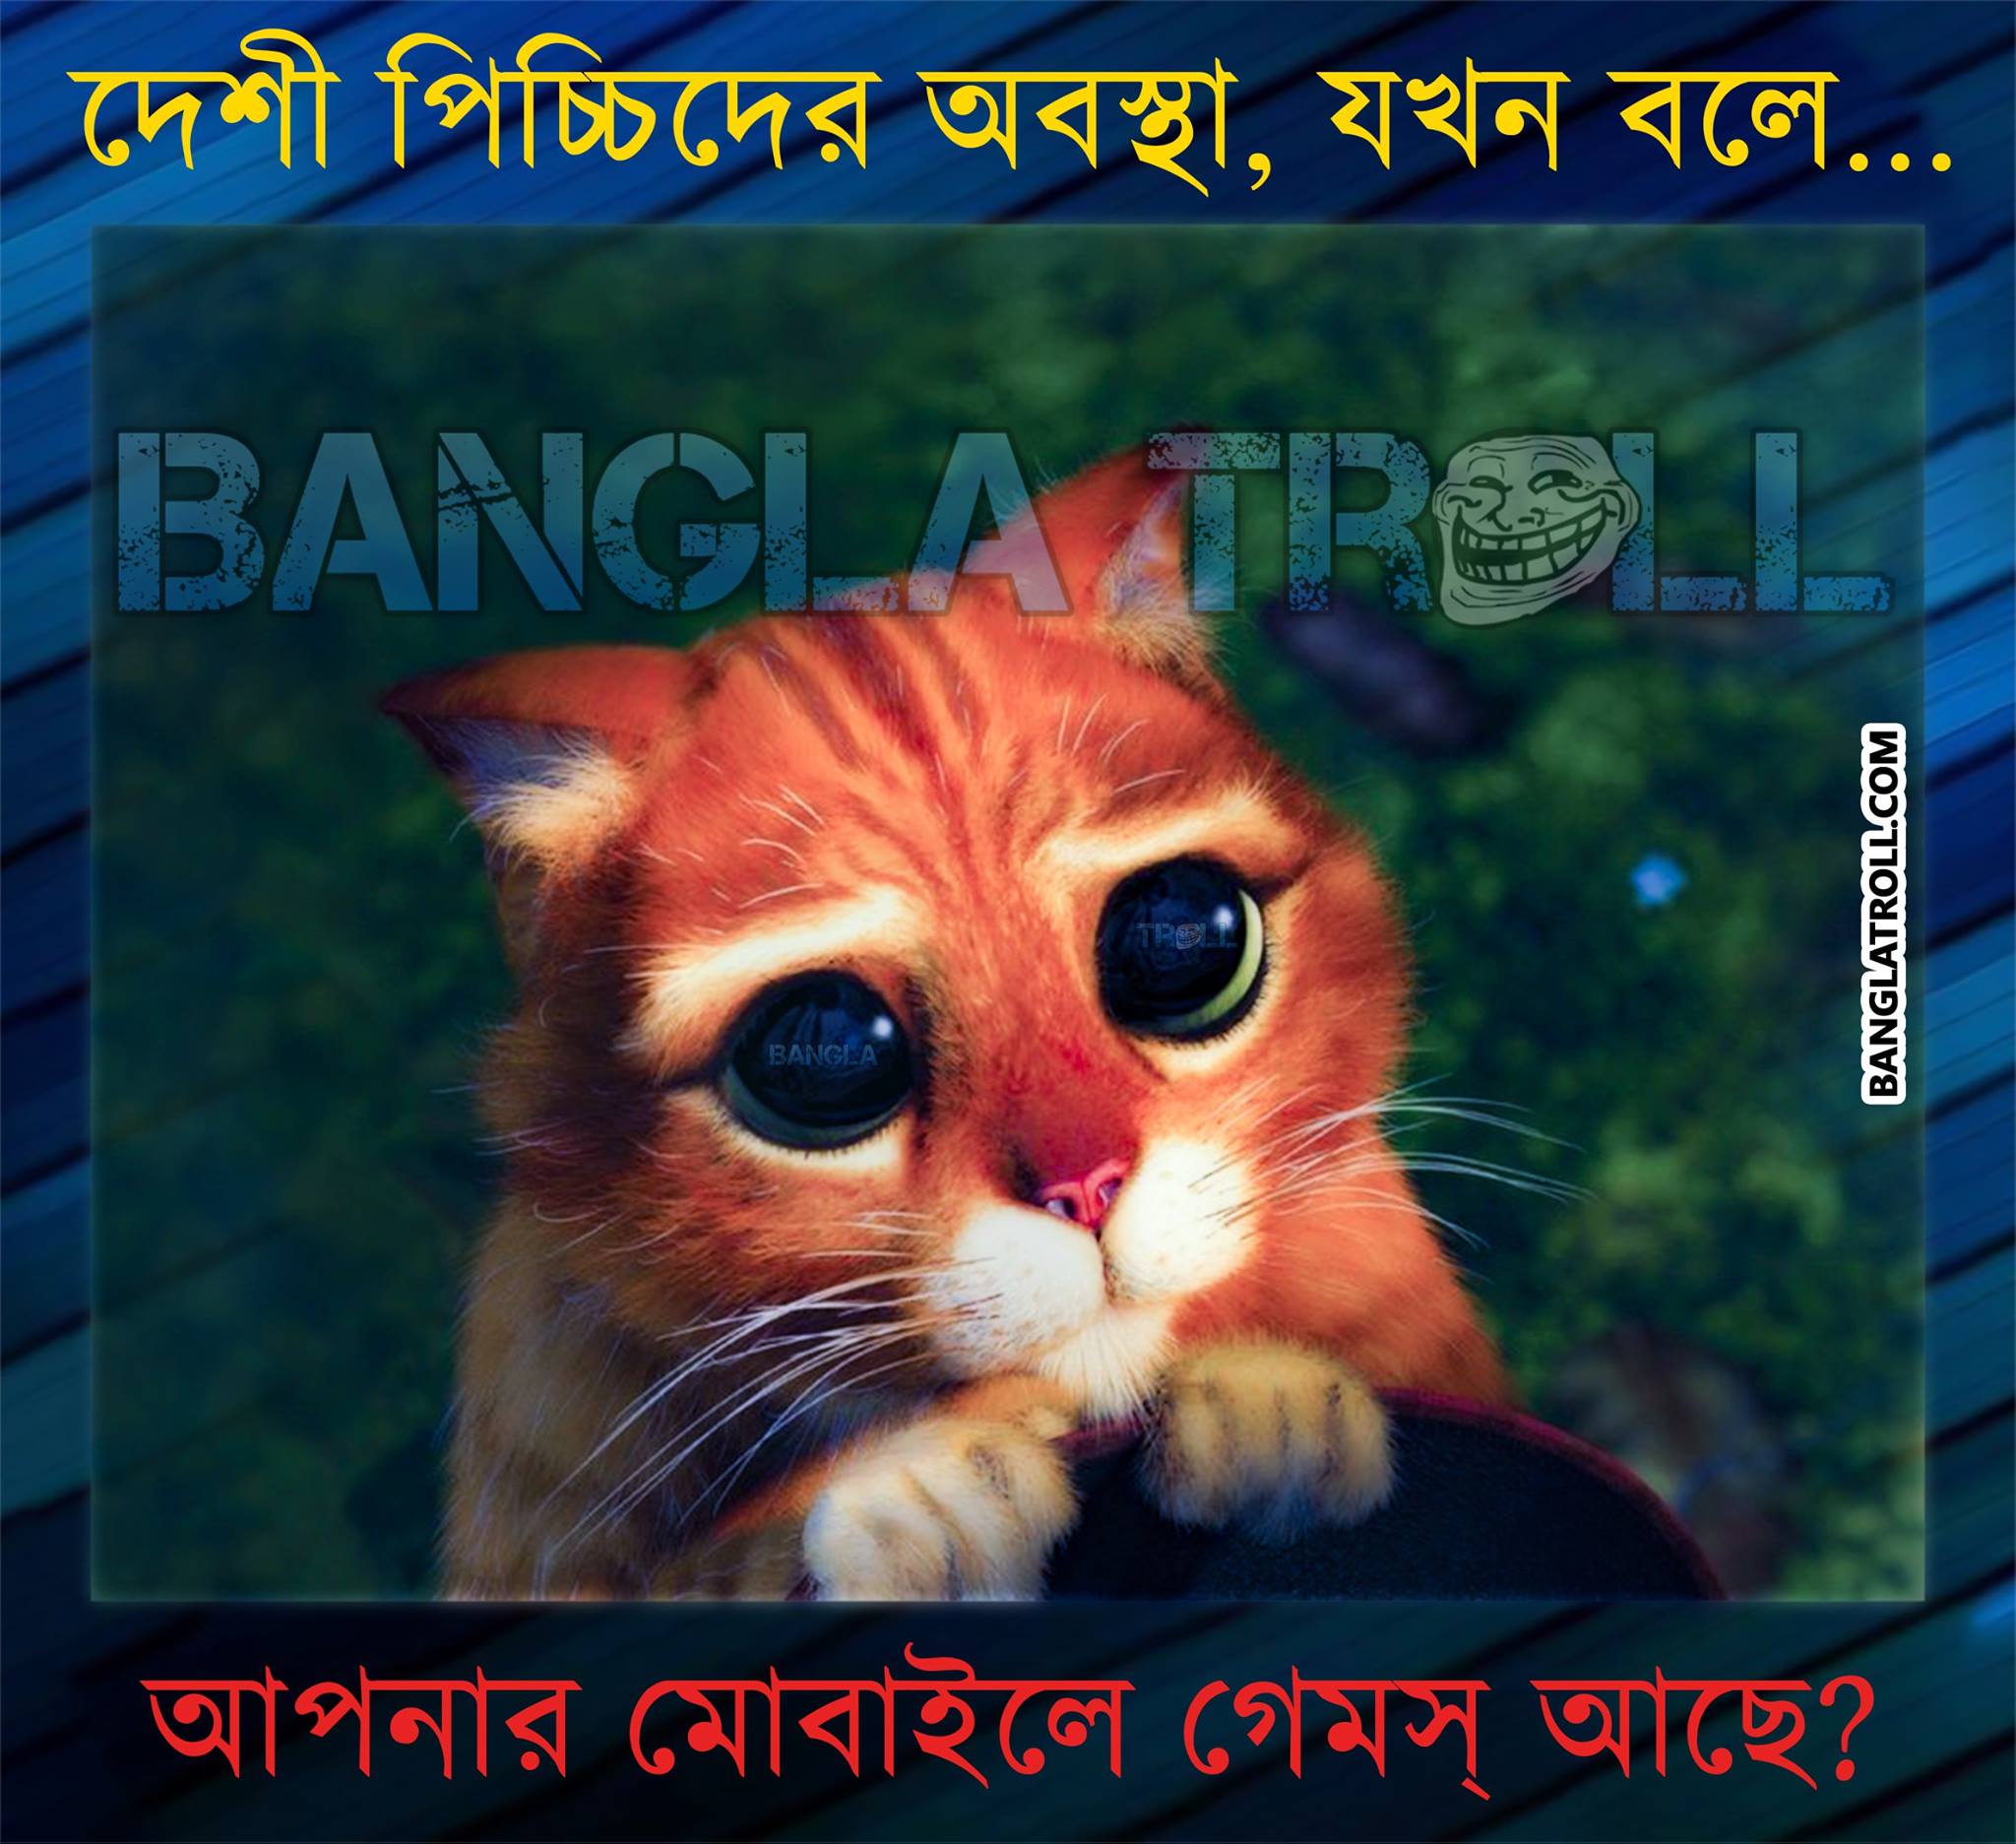
Text: দেশী পিচ্চিদের অবস্থা, যখন বলে... আপনার মোবাইলে গেমস আছে?
Label: Non Hate